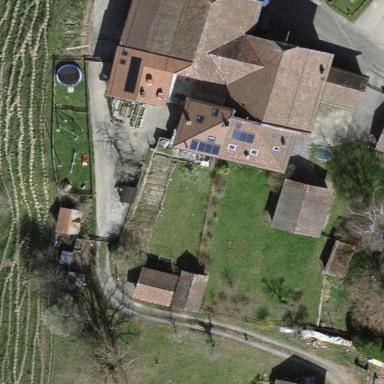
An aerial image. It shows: Simple and straightforward house.